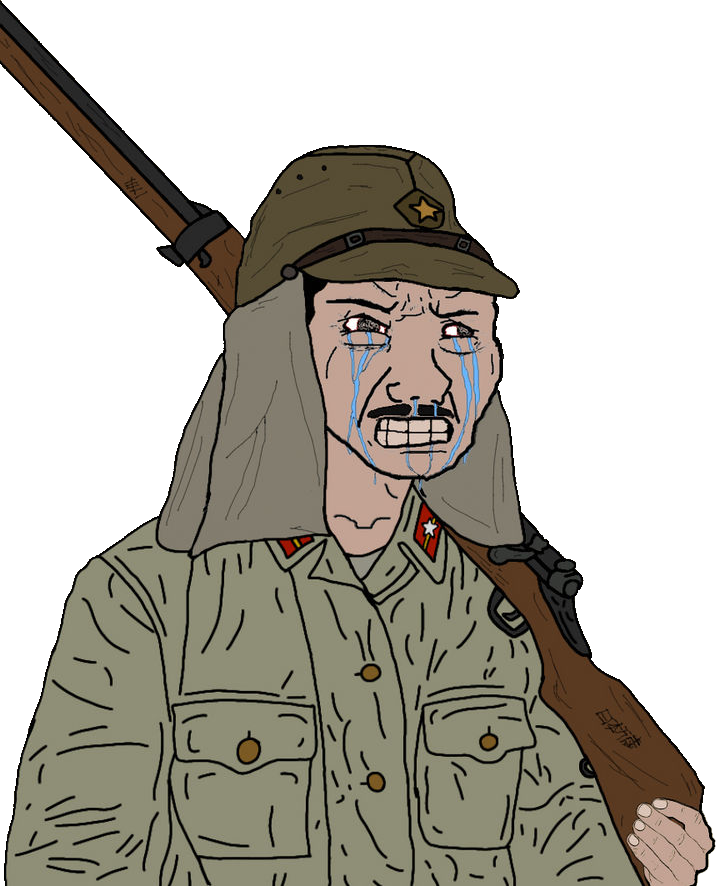
Label: 5_Crying_Wojak